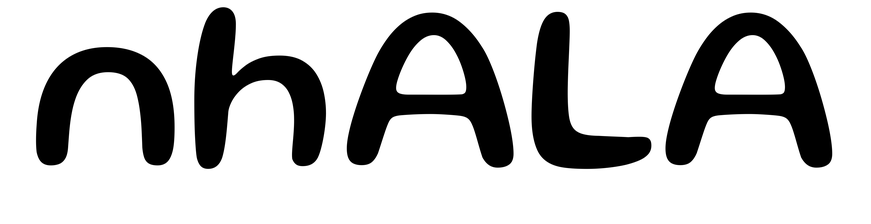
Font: Gluten_Regular